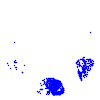
Particle: kaon